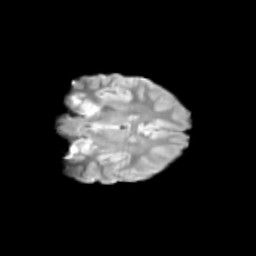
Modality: T2w
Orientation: coronal
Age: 12
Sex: female
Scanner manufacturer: siemens
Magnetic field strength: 3 T
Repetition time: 3.8 s
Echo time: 0.07 s